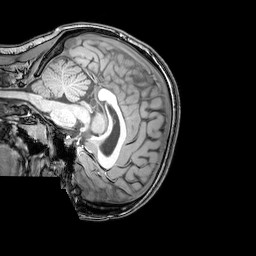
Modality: T1w
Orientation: sagittal
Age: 23
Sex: female
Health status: healthy
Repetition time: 0.081 s
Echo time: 0.037 s